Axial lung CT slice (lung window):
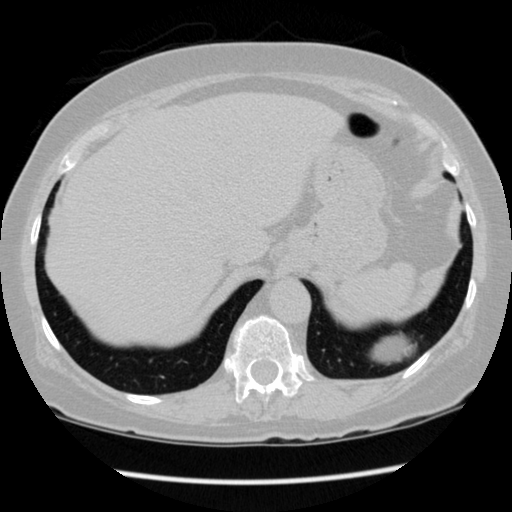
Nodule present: no